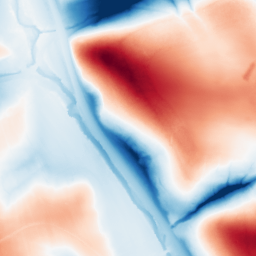
Category: classical
Decomposition family: gaussian_anisotropic
Decomposition parameters: sigma_x: 20
sigma_y: 50
Upsampling method: bicubic
Upsampling parameters: scale: 4
Upsampling scale: 4